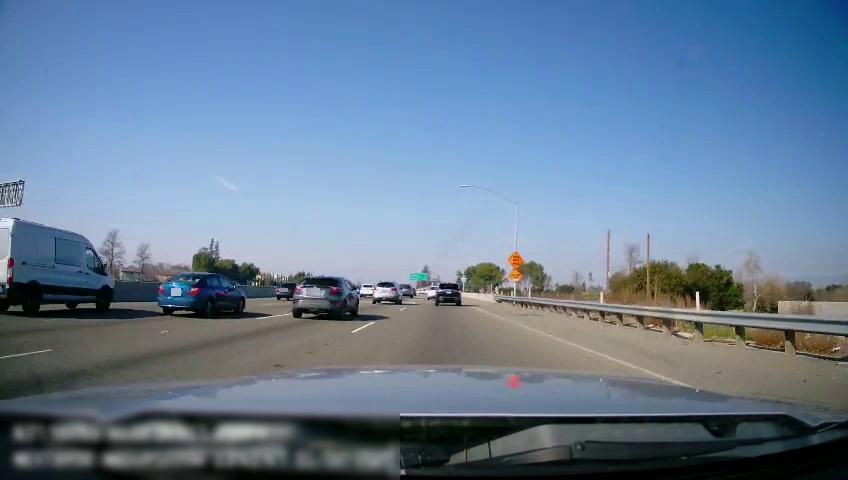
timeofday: Day
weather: Sunny
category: Drivable Space
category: Vehicles | SUV
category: Vehicles | SUV
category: Vehicles | SUV
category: Vehicles | SUV
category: Vehicles | SUV
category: Vehicles | Car
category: Vehicles | SUV
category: Vehicles | Car
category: Vehicles | Van
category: Lanes | Current Lane
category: Lanes | Current Lane
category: Lanes | Alternate Lane
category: Traffic | Signs
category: Traffic | Signs